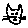
Label: cat